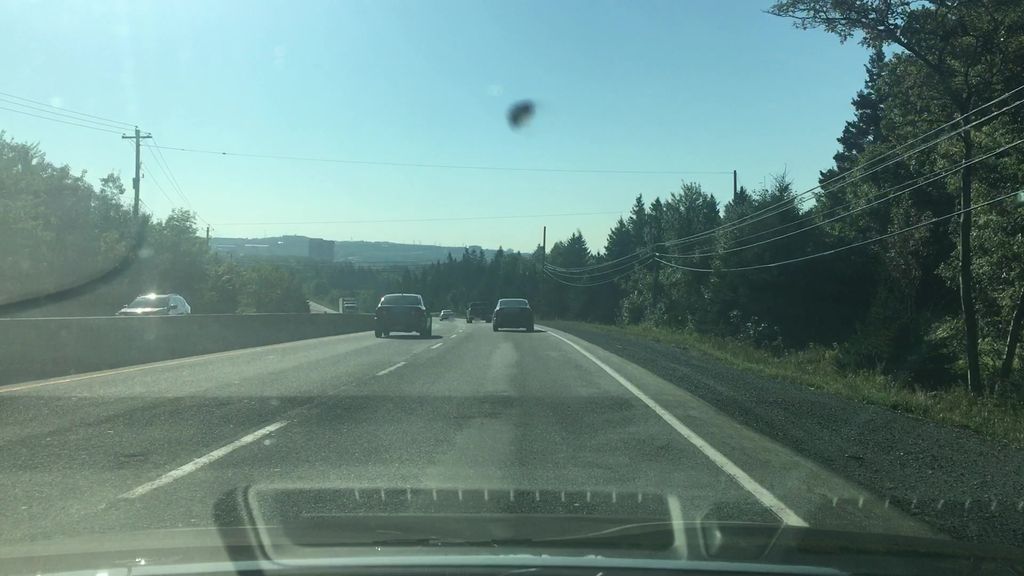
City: halifax